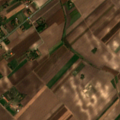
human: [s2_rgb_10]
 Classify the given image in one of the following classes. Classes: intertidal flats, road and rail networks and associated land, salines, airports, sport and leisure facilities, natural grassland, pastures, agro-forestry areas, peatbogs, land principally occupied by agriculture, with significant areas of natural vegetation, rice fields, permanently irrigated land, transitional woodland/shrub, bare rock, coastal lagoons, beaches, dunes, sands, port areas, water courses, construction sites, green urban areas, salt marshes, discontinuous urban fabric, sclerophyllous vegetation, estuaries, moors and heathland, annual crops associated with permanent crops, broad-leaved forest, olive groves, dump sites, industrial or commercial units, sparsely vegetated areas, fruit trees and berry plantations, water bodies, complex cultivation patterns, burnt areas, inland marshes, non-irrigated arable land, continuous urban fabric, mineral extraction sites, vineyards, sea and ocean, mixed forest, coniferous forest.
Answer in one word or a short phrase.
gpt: discontinuous urban fabric, non-irrigated arable land, complex cultivation patterns